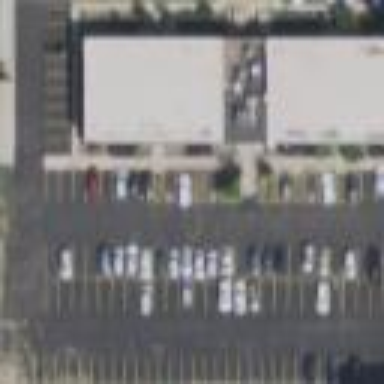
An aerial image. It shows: Parking area.